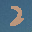
Label: 2